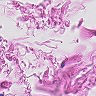
Metastatic tissue present: no